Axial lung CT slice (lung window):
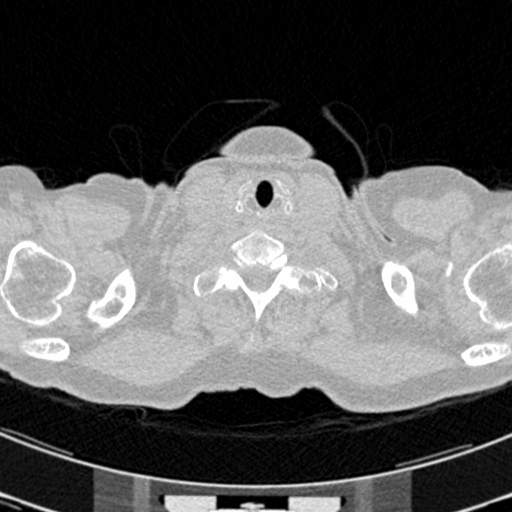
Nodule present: no